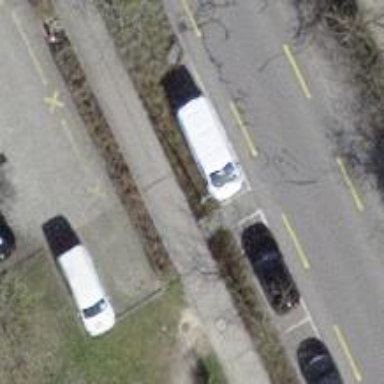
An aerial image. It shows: Asphalt sidewalk along the footway.